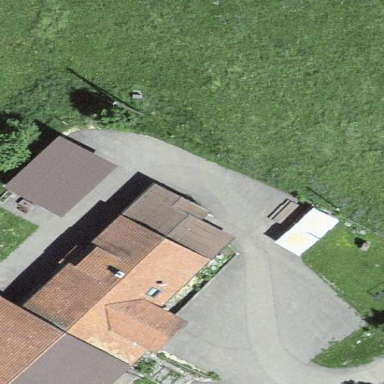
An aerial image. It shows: Restaurant.